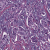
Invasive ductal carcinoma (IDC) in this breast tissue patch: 1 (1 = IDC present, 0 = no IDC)